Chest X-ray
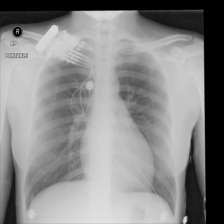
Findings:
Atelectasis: negative
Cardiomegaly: negative
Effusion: negative
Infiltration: negative
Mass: negative
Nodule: negative
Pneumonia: negative
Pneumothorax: negative
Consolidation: negative
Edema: negative
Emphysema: negative
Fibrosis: negative
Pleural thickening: negative
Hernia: negative